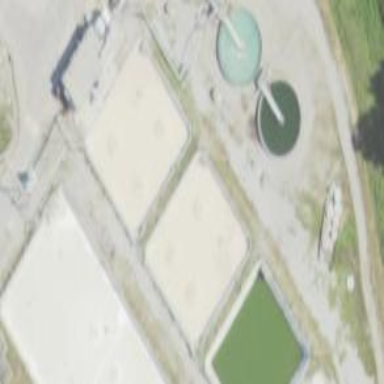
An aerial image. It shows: Image of wastewater.